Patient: sex M, age 31
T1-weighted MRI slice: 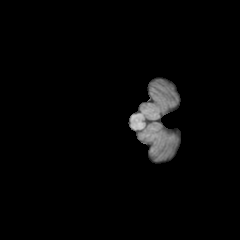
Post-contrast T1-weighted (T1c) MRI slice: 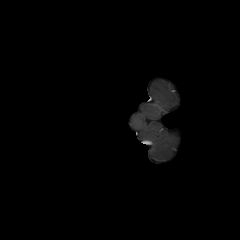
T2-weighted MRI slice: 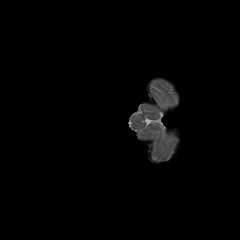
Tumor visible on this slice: no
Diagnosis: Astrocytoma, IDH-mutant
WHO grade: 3